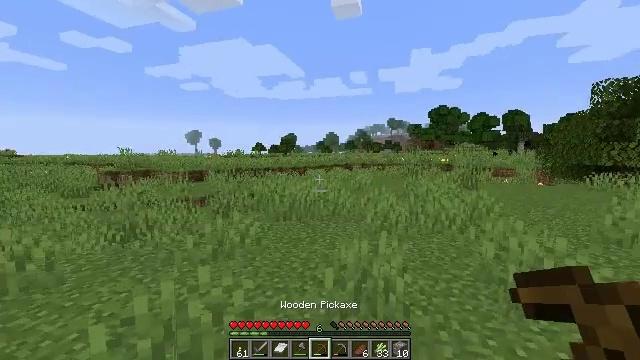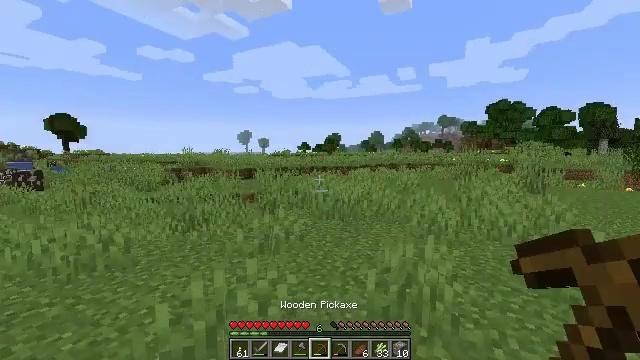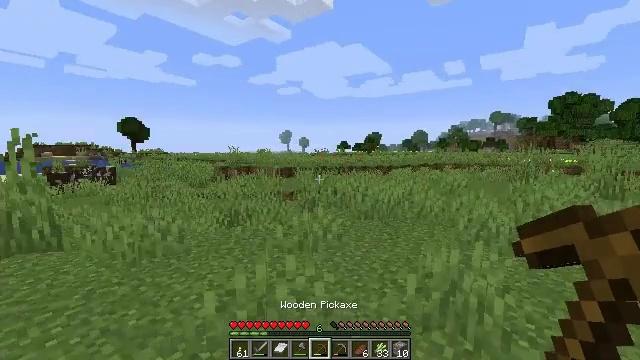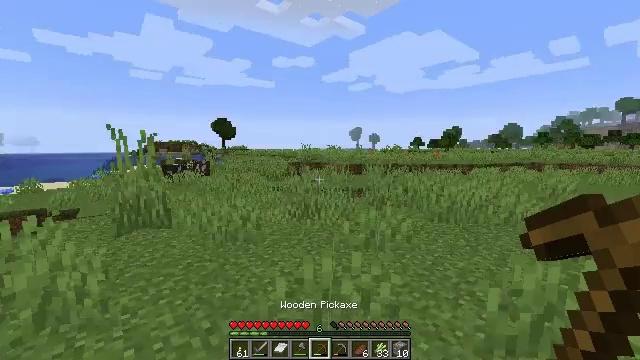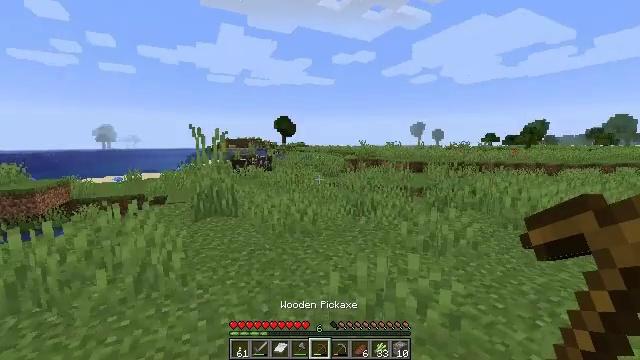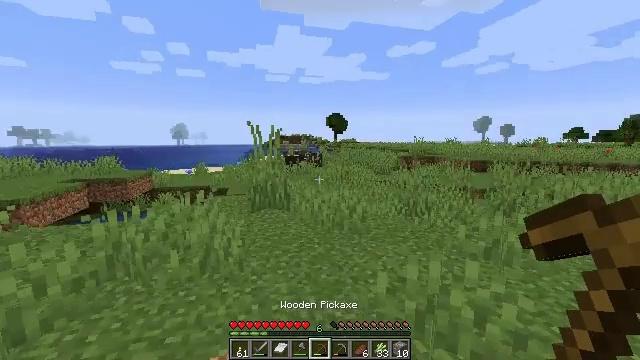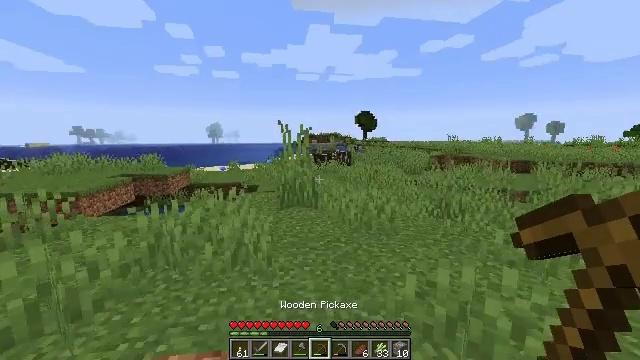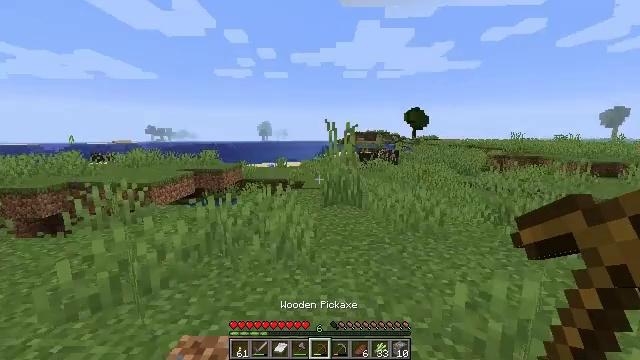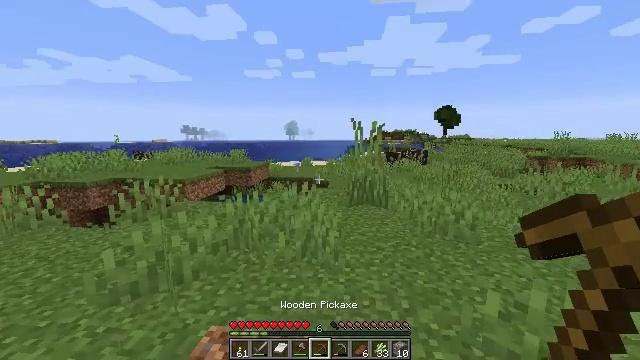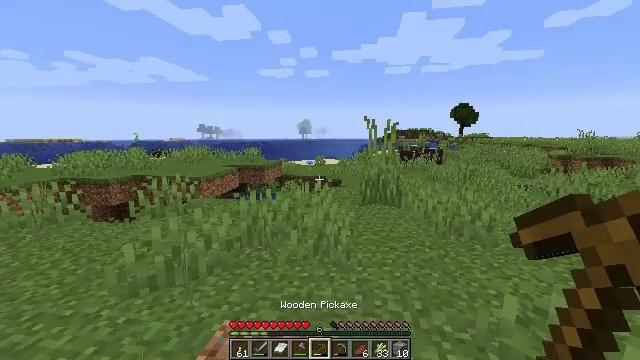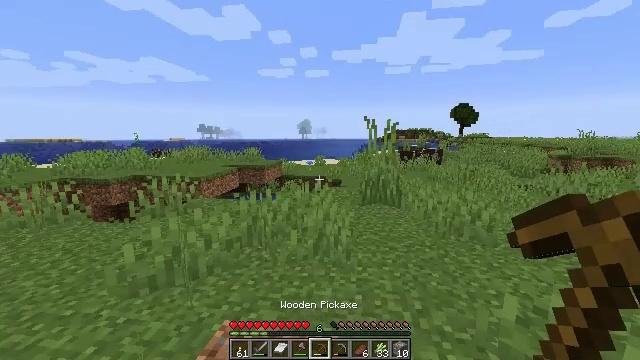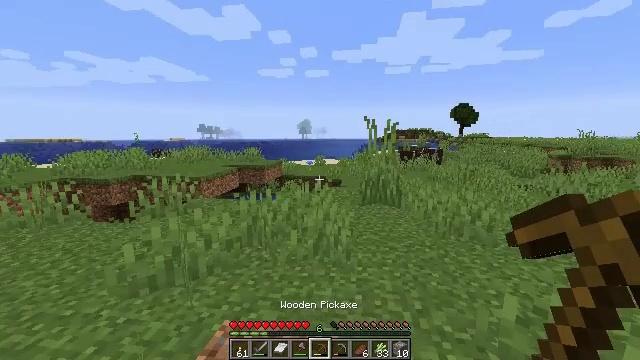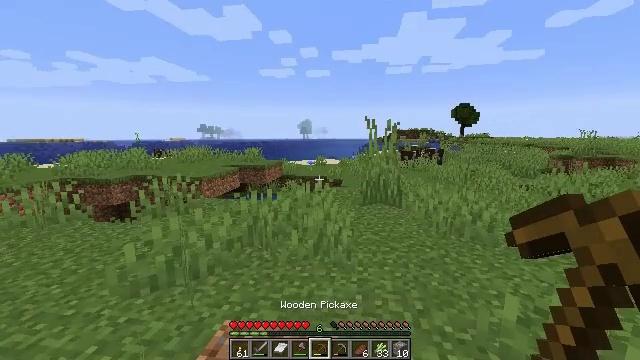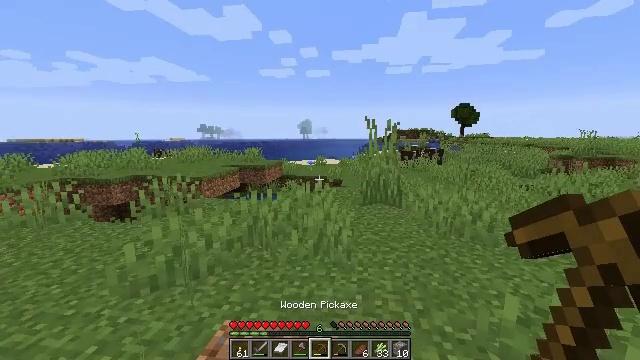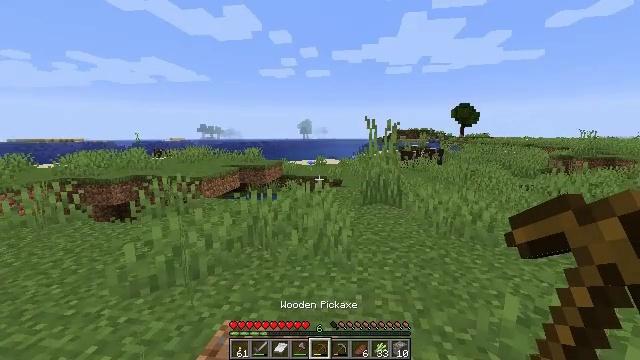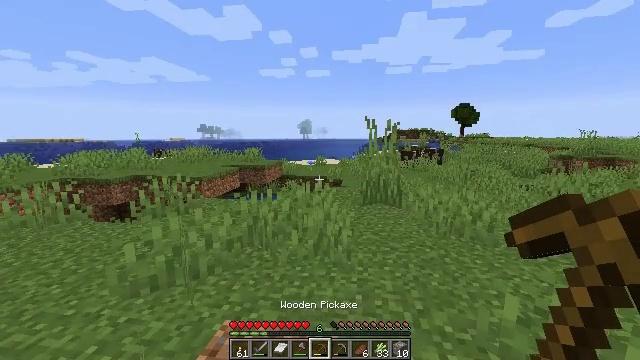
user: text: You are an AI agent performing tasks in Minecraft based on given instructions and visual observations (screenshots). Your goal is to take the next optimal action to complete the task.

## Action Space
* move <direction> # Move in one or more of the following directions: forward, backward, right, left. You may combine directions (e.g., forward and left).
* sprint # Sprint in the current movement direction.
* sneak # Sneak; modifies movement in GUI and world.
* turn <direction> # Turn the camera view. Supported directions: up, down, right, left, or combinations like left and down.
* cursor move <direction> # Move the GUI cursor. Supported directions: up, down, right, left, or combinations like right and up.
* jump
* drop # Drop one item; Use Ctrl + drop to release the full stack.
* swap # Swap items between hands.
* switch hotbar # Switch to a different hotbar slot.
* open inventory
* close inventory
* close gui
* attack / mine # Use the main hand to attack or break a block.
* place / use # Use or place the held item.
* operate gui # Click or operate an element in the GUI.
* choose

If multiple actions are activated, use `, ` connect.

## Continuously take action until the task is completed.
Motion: motion action
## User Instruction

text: Gather oak leaves by attacking.
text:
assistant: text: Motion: turn left
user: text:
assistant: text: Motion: turn left
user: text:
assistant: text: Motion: turn left
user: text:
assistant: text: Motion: turn left
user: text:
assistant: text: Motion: turn left
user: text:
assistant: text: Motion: turn left
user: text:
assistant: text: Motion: turn left
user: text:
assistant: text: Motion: turn left
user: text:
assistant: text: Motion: turn left
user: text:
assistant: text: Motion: no_op
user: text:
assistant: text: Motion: no_op
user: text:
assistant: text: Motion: no_op
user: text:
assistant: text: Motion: no_op
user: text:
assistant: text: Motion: no_op
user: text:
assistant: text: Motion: no_op
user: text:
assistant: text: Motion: no_op
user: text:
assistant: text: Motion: no_op
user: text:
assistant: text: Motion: no_op
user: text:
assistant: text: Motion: no_op
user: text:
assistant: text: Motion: no_op
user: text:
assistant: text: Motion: no_op
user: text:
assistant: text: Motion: turn right
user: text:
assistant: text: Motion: no_op
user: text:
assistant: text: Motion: turn right
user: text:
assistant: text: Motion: turn right
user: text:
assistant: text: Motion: turn right
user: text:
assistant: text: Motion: turn right
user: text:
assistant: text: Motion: no_op
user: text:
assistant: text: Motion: no_op
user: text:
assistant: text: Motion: no_op